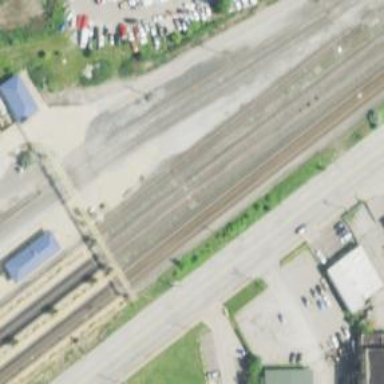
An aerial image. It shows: Railway siding with rails.